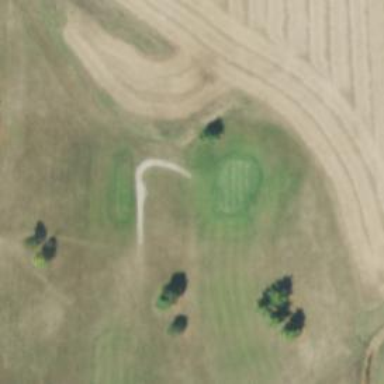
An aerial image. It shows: Service road used as golf cart path.